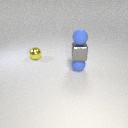
small blue rubber sphere to the right of small yellow metal sphere